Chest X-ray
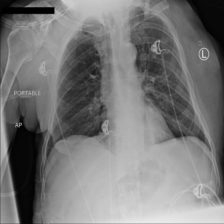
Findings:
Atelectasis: negative
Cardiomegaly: negative
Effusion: negative
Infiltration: negative
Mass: negative
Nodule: negative
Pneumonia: negative
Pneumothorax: negative
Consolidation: negative
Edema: negative
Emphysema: negative
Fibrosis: negative
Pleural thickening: negative
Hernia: negative